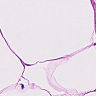
Metastatic tissue present: no